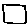
Label: square